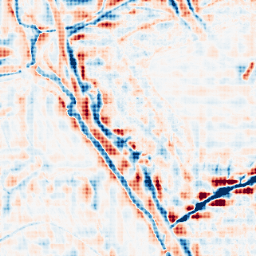
Category: wavelet
Decomposition family: wavelet_reverse_biorthogonal
Decomposition parameters: wavelet: rbio1.3
level: 4
Upsampling method: sinc_hamming
Upsampling parameters: scale: 8
kernel_size: 8
Upsampling scale: 8